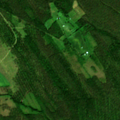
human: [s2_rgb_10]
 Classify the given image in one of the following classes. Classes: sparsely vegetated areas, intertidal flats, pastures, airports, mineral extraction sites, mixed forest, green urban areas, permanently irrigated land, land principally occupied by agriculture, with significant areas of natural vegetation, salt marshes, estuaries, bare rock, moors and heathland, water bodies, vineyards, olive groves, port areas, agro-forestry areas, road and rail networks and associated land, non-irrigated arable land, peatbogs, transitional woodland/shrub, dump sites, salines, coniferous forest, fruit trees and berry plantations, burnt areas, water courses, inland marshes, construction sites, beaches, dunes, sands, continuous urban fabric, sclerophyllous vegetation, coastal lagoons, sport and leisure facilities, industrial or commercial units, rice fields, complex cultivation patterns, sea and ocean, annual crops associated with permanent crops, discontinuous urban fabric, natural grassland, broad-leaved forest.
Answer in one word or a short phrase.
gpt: coniferous forest